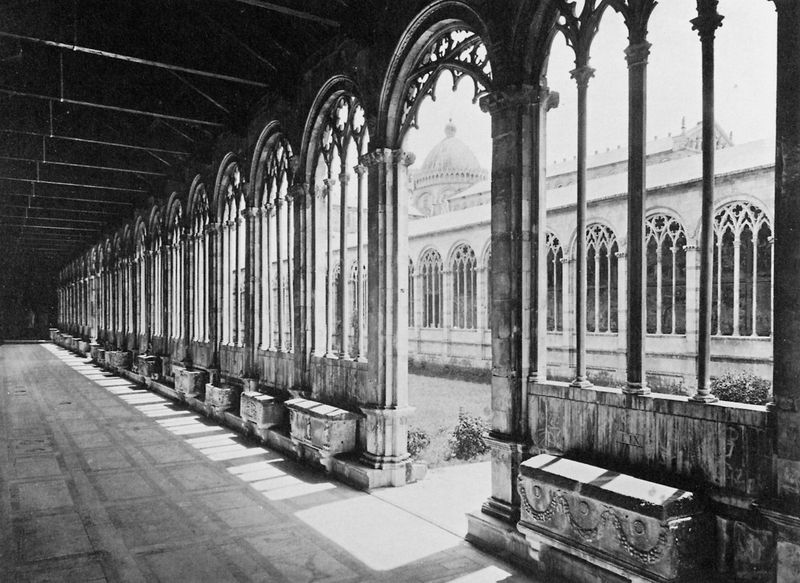
Titel: Der Friedhof in Pisa
Künstler: Gebrüder Alinari
Standort: Bologna
Institution: Istituto di Storia dell'Arte dell'Università di Bologna
Schlagwörter: himmel, schatten, weiß, fenster, grau, hintergrund, licht, pfeiler, schwarz, stützen, säulen, anlage, dach, gebäude, haus, rasen, wiese, muster, ornament, architektur, stein, steine, strauch, büsche, kirche, sonne, boden, decke, pflanzen, gotik, schön, garten, sommer, bogen, fußboden, linien, hof, bank, rundbogen, kuppel, ornamente, durchgang, galerie, halle, foto, fotografie, photographie, bögen, gang, arkade, innenhof, truhe, umgang, offen, kloster, dom, fliesen, schwarzweiß, flur, holzdecke, mosaik, arkaden, bänke, kapitelle, kathedrale, girlanden, photo, sarg, hellgrau, sandstein, gotisch, langschiff, spitzbögen, kapelle, platten, gothik, fotographie, streben, durchbrochen, basilika, gebälk, kreuzgang, maßwerk, rundgang, fensterrose, sarkophag, wandelgang, buchsbaum, särge, truhen, patio, sarkophage, stizbänke, srkophag